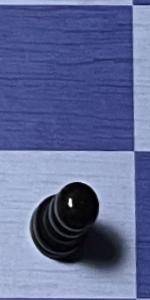
Label: Pawn_Black